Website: crate-barrel
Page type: receipt
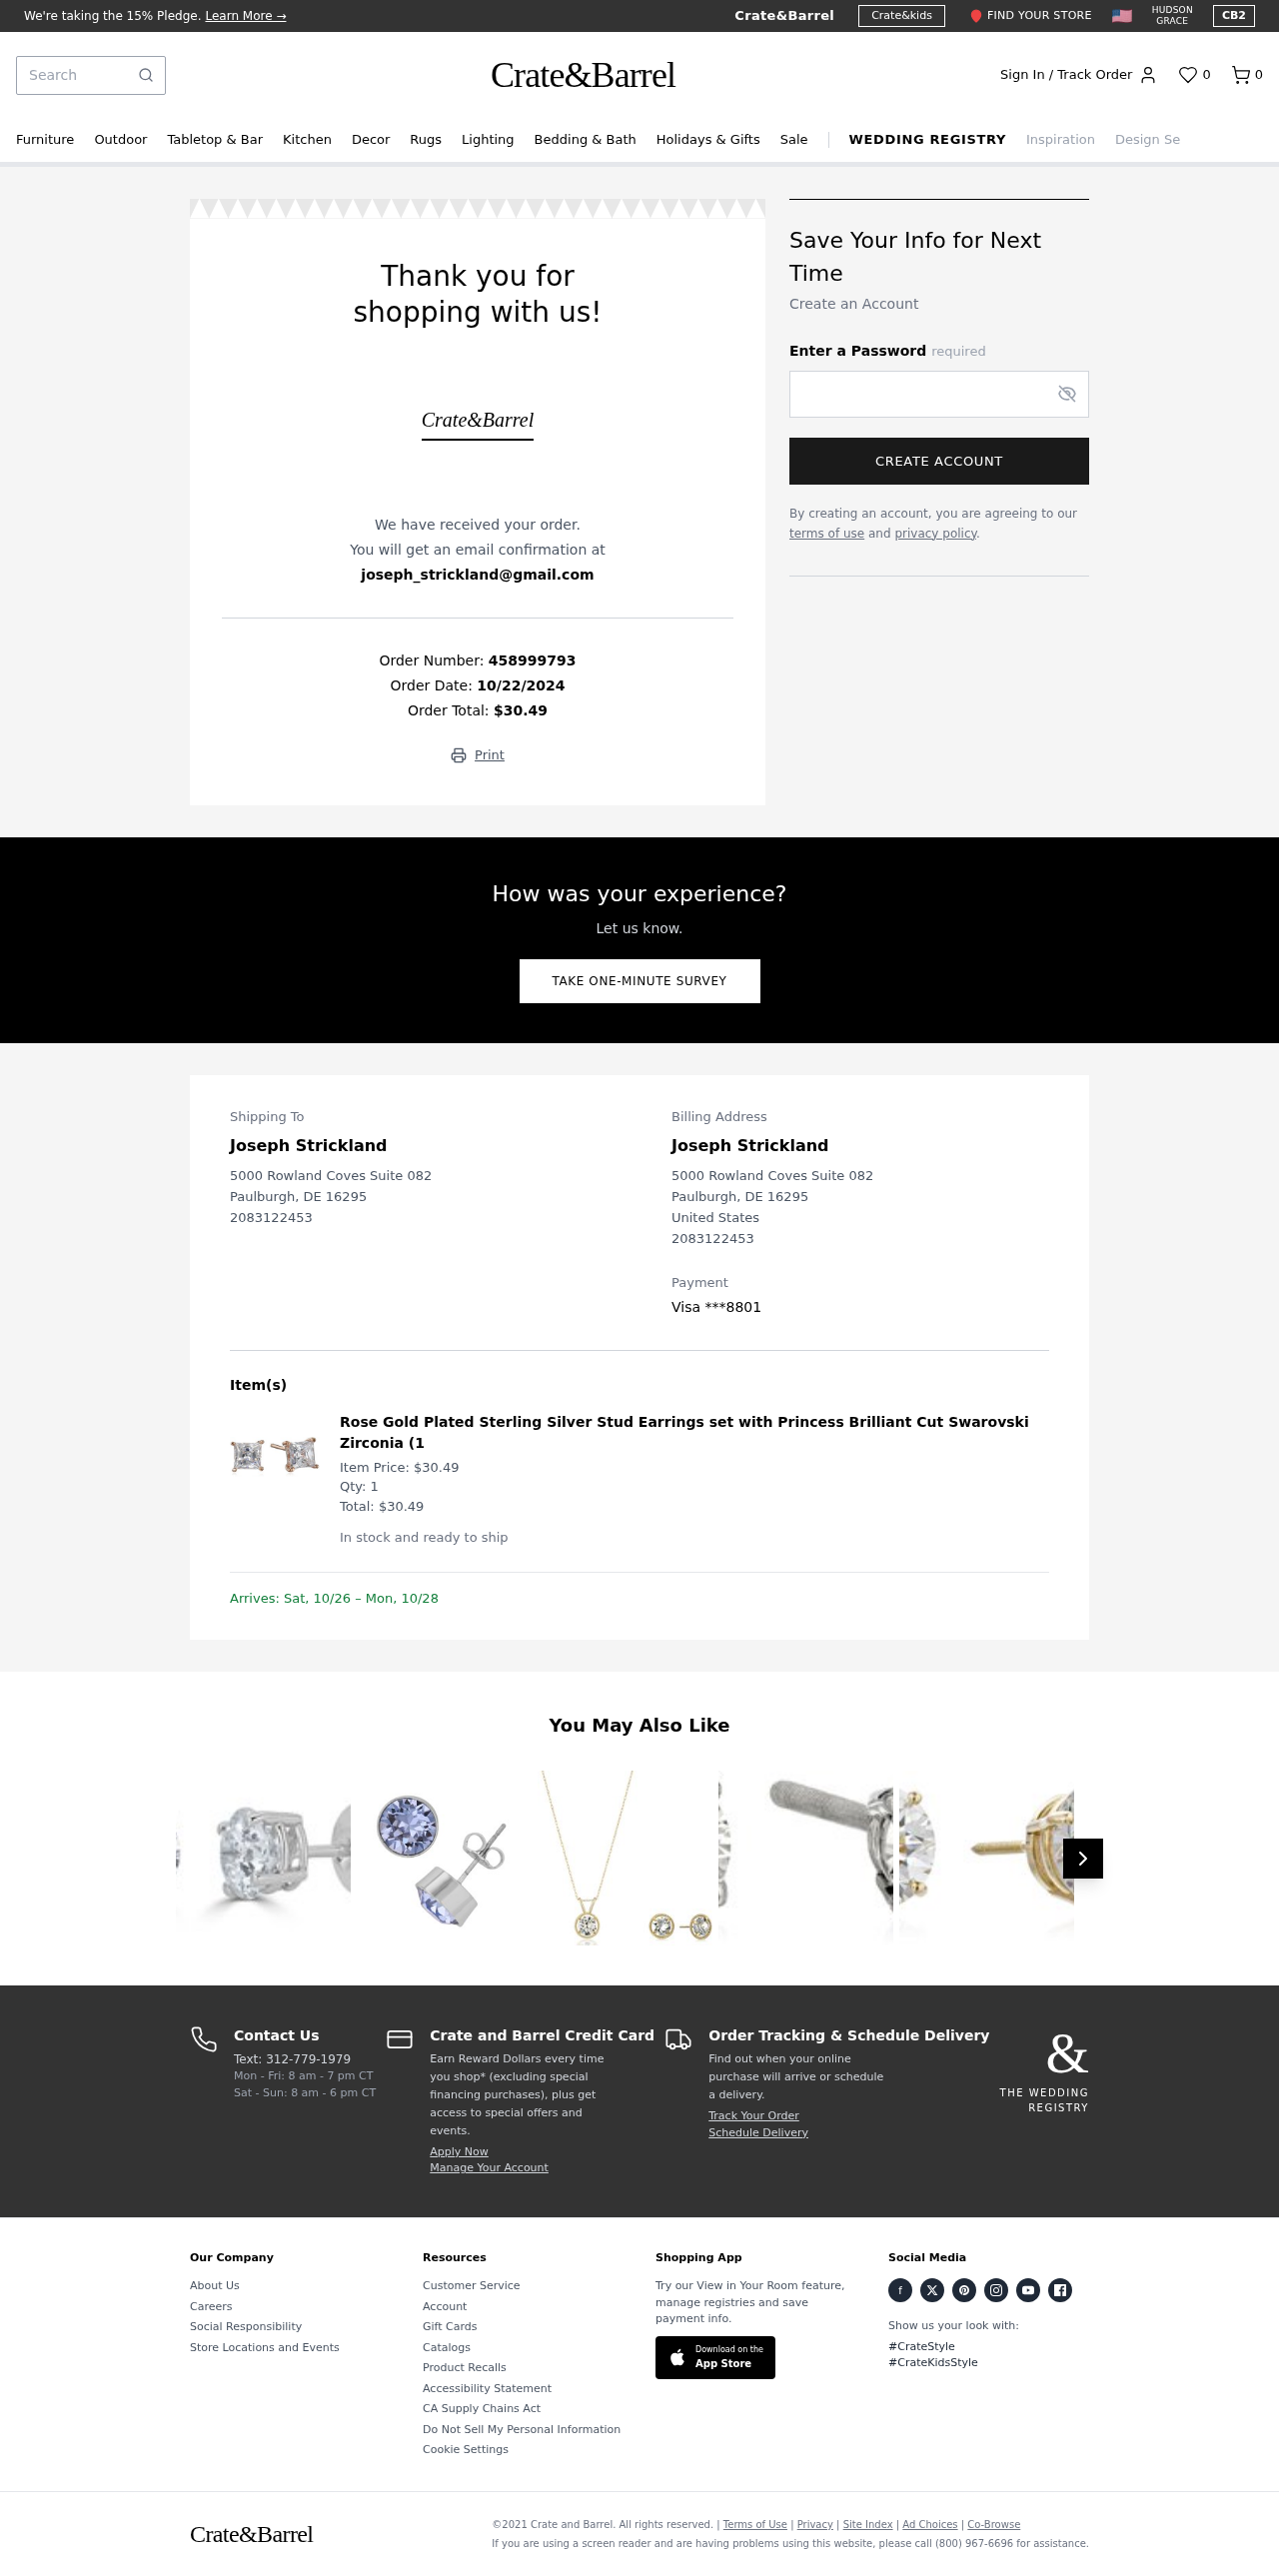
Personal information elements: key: PII_CARD_LAST4
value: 8801
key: PII_CARD_TYPE
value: Visa
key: PII_CITY
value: Paulburgh
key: PII_COUNTRY
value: United States
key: PII_EMAIL
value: joseph_strickland@gmail.com
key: PII_FULLNAME
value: Joseph Strickland
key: PII_PHONE
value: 2083122453
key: PII_POSTCODE
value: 16295
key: PII_STATE_ABBR
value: DE
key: PII_STREET
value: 5000 Rowland Coves Suite 082
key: PII_FULLNAME2
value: Joseph Strickland
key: PII_STREET2
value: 5000 Rowland Coves Suite 082
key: PII_CITY2
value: Paulburgh
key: PII_STATE_ABBR2
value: DE
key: PII_POSTCODE2
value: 16295
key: PII_PHONE2
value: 2083122453
Product elements: key: PRODUCT1_NAME
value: Rose Gold Plated Sterling Silver Stud Earrings set with Princess Brilliant Cut Swarovski Zirconia (1
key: PRODUCT1_PRICE
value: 30.49
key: PRODUCT1_QUANTITY
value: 1
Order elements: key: ORDER_NUM_ITEMS
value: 0
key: ORDER_ID
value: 458999793
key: ORDER_DATE
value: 10/22/2024
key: ORDER_TOTAL
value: $30.49
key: ORDER_ITEM_TOTAL
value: $30.49
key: ORDER_DELIVERY_DATE
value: Sat, 10/26 – Mon, 10/28
Search elements: key: HEADER_SEARCH
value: Search
Other elements: key: FAVORITES_COUNT
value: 0